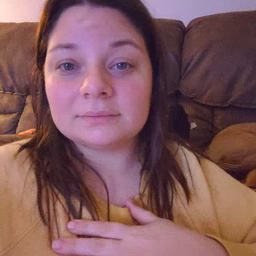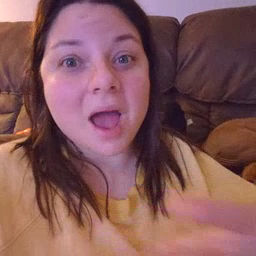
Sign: like